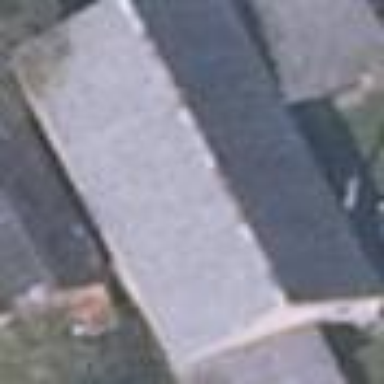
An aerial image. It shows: Manufacturing building.